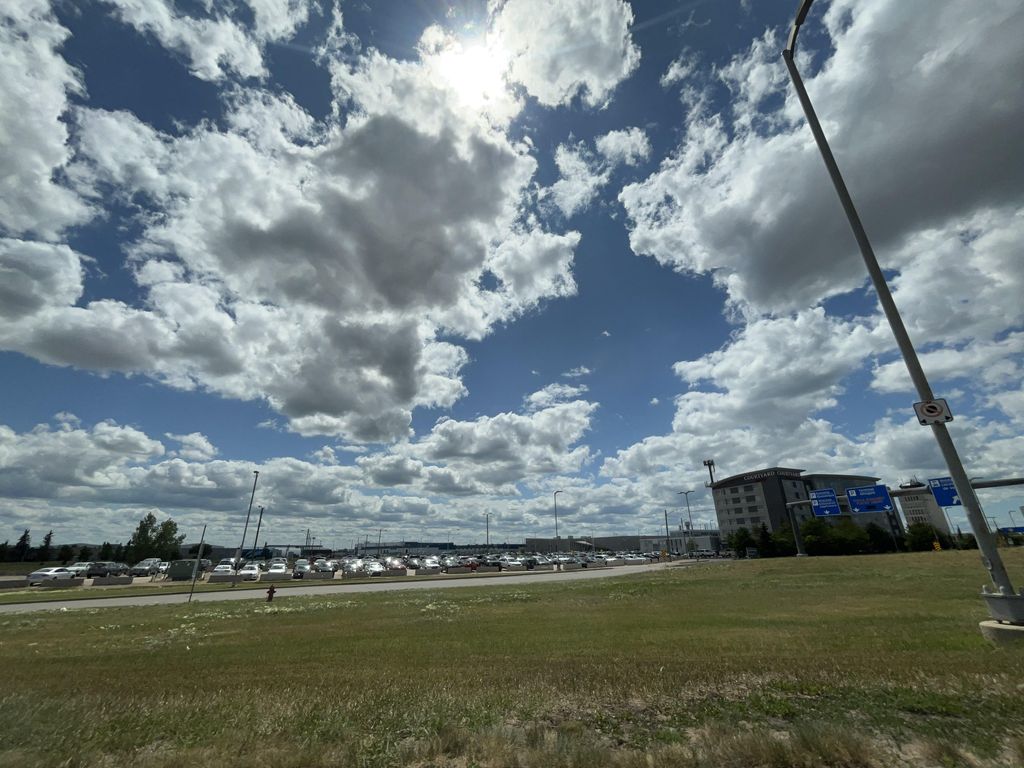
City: winnipeg